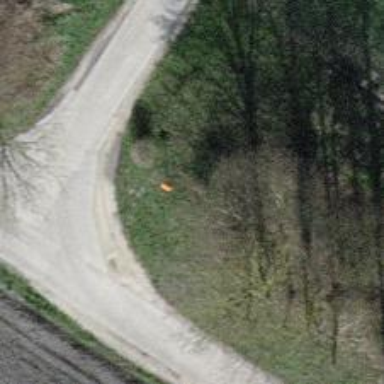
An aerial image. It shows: Aerial marker on support pole.